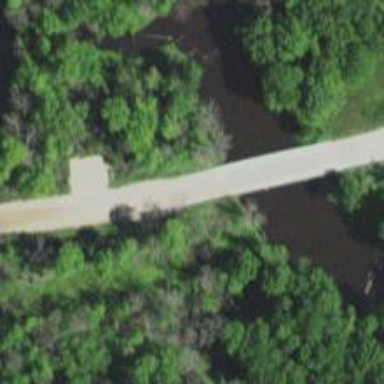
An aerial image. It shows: Unclassified road with bridge.